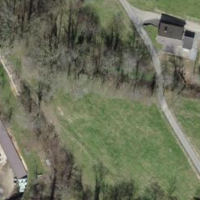
EUNIS habitat code: 24
Species observed at this site:
Alytes obstetricans